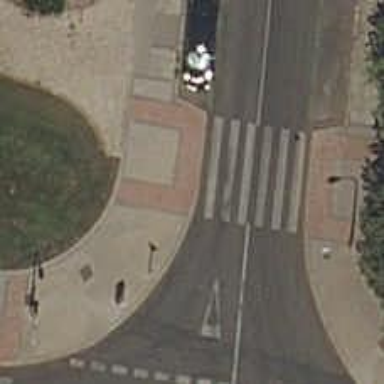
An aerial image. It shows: Uncontrolled road crossing.